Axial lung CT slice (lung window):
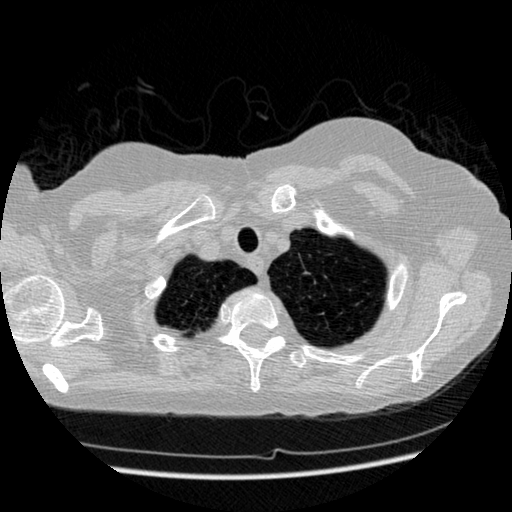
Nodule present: no